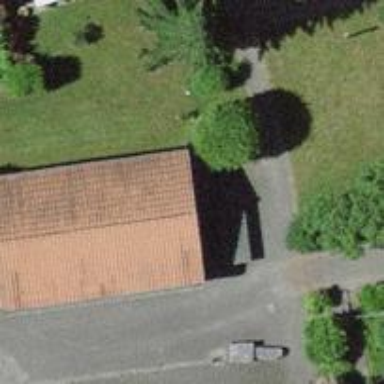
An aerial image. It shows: Shed building.